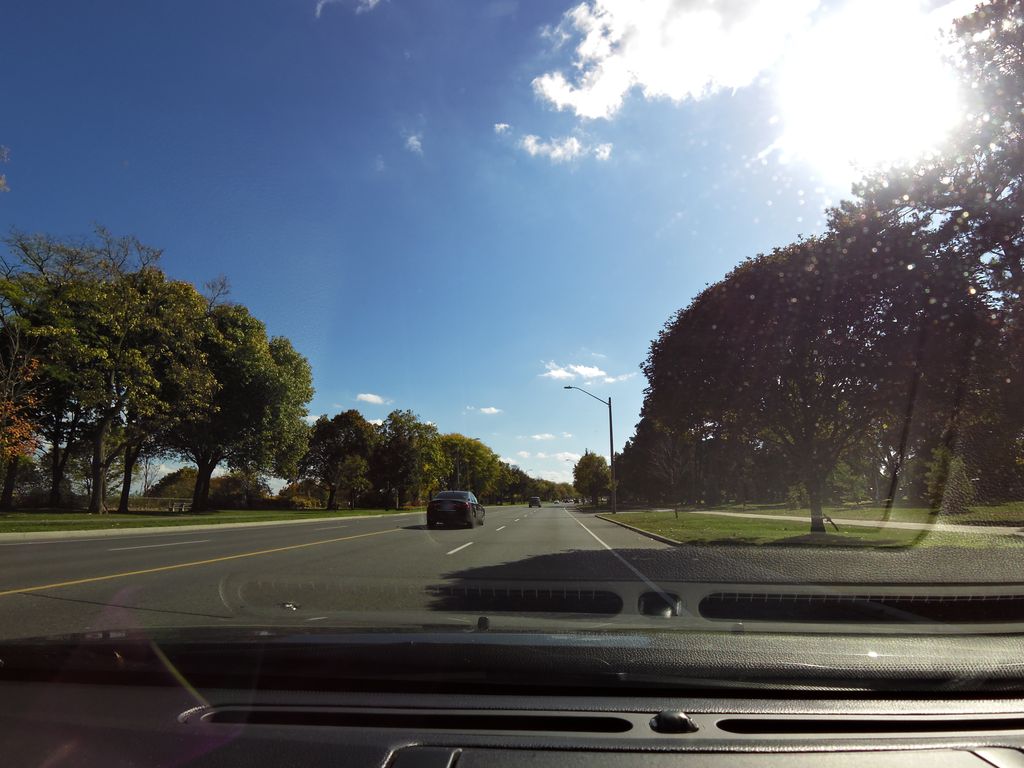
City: hamilton